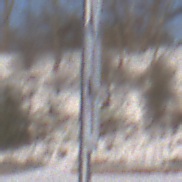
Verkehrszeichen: VerlaufVorfahrtsstrasse1
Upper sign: Vorfahrtsstrasse
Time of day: MorningAfternoon
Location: Outdoor (Nature)
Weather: PartlyCloudy
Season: Winter
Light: Natural